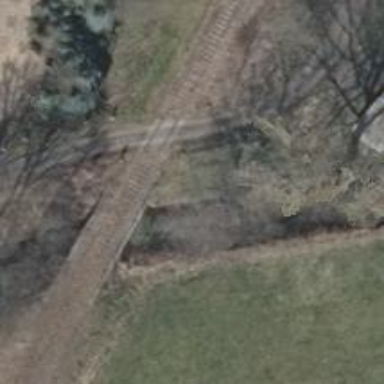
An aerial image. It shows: Railway level crossing.